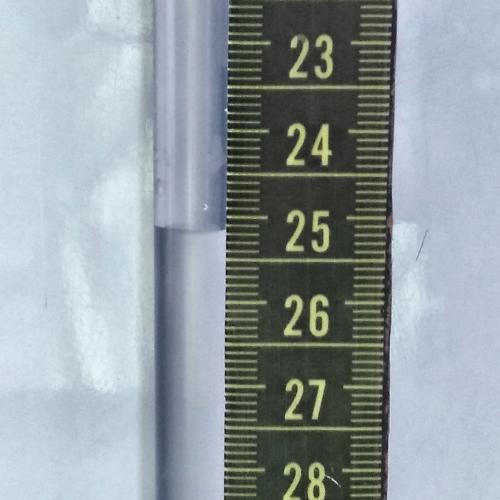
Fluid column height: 25.2 cm